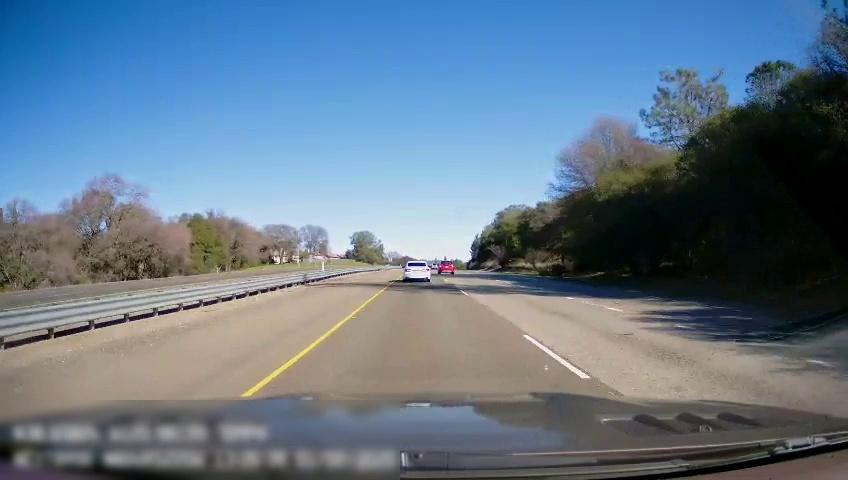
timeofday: Day
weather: Sunny
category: Drivable Space
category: Drivable Space
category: Vehicles | Car
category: Vehicles | Car
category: Lanes | Current Lane
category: Lanes | Current Lane
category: Lanes | Alternate Lane